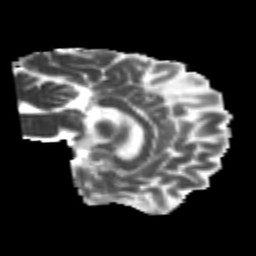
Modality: MD
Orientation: sagittal
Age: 24
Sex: male
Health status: healthy
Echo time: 0.074 s